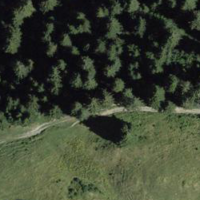
EUNIS habitat code: 43
Species observed at this site:
Caltha palustris